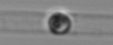
Label: Dactyliosolen_blavyanus